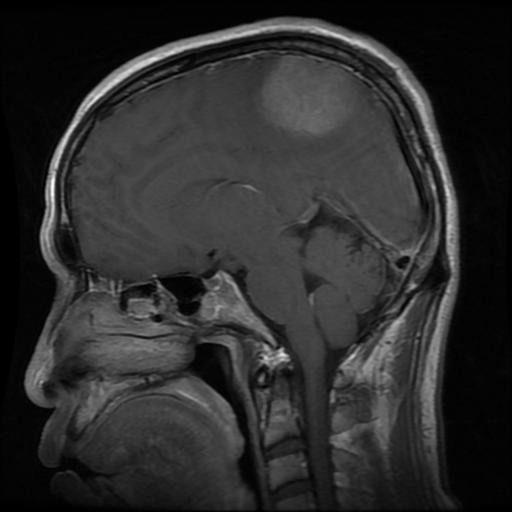
Label: meningioma